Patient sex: F
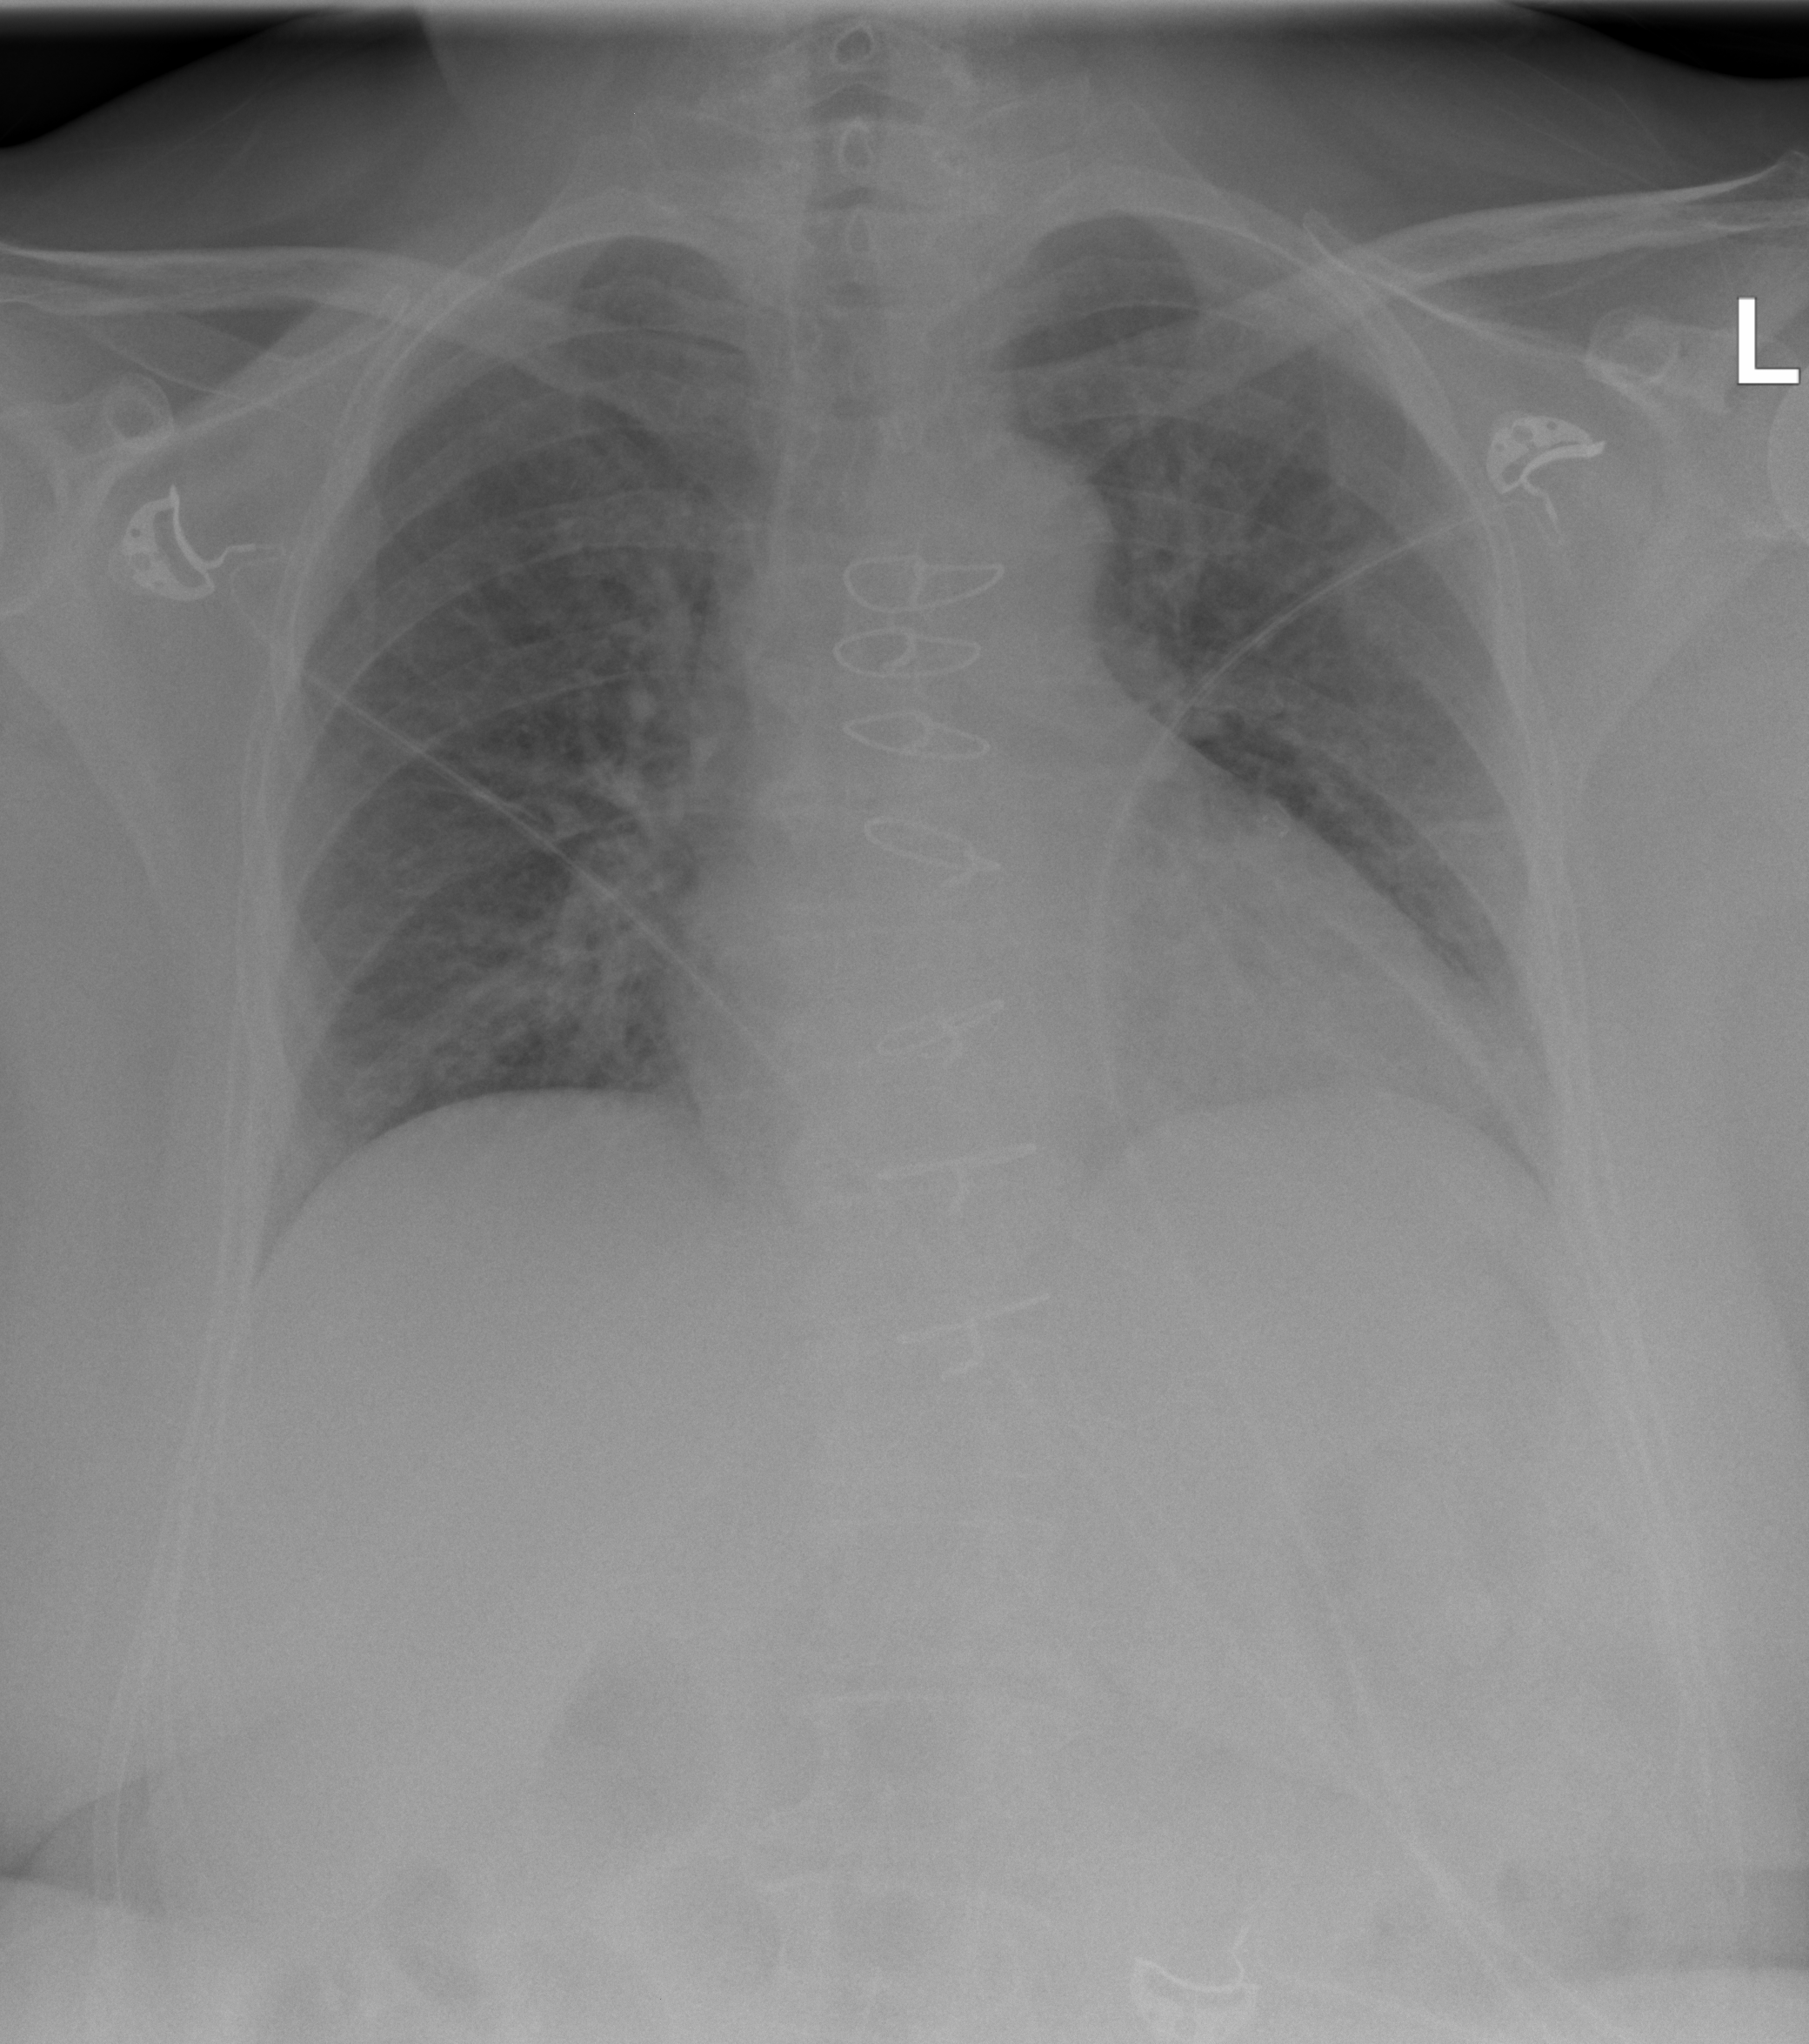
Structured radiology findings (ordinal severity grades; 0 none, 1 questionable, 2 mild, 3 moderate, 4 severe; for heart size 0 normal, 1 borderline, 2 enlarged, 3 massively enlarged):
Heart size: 2
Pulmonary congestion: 2
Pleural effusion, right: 1
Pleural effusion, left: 1
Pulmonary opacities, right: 0
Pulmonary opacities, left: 0
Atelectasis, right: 0
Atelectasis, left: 1